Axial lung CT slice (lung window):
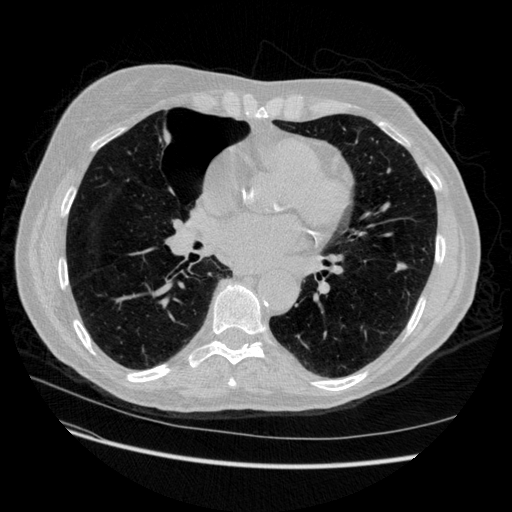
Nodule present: yes
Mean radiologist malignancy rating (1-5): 3